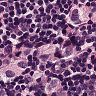
Metastatic tissue present: yes